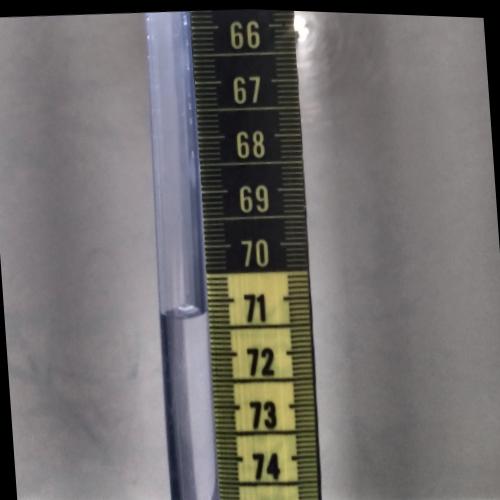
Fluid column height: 71.3 cm